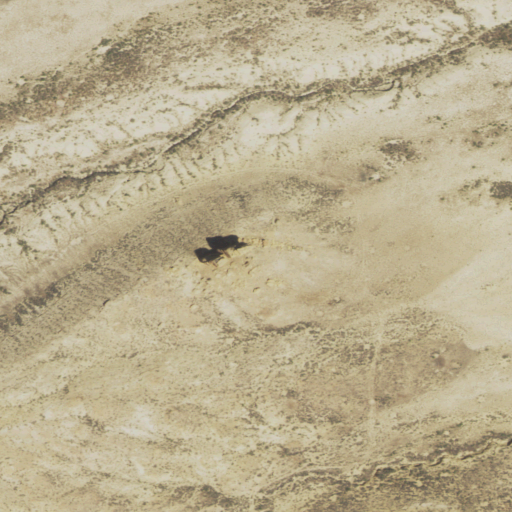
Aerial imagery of mountain in Wyoming named Camel Rock containing only shrub